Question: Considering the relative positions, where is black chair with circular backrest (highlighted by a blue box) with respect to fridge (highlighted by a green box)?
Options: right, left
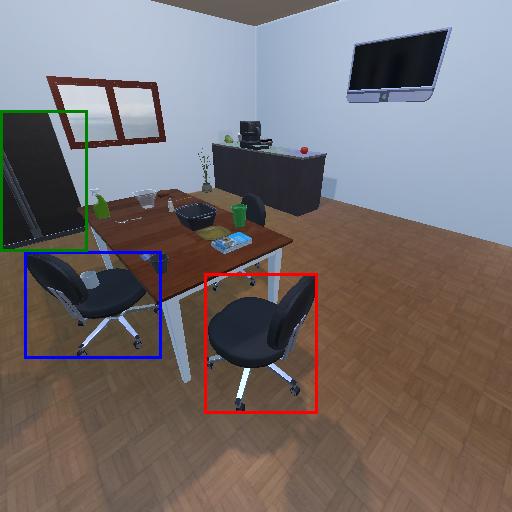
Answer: right